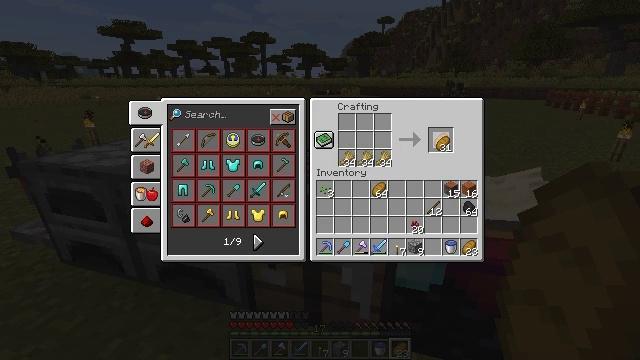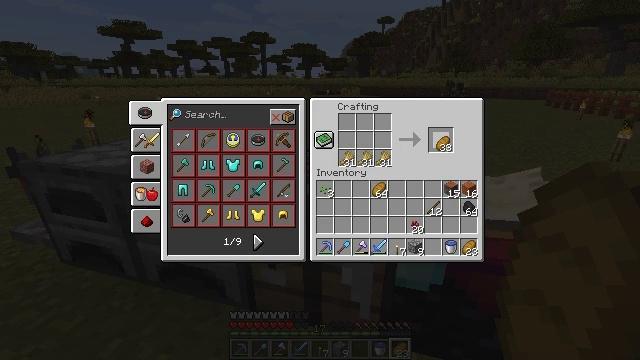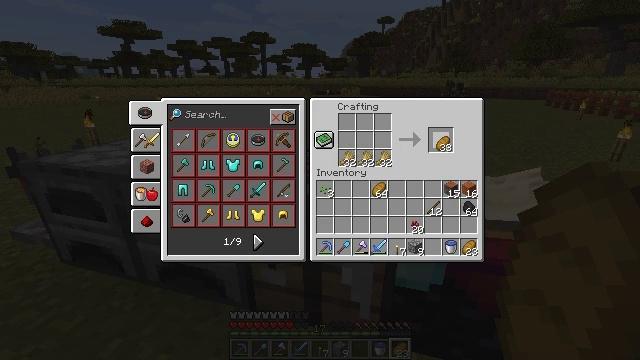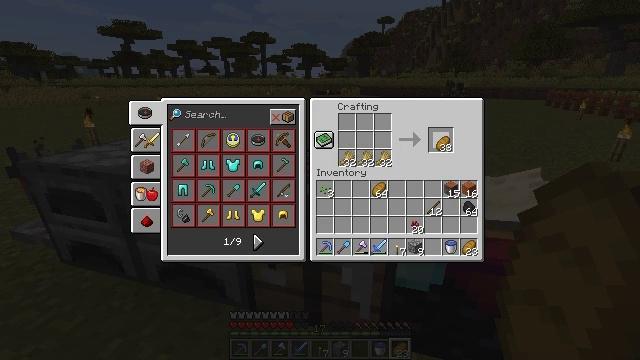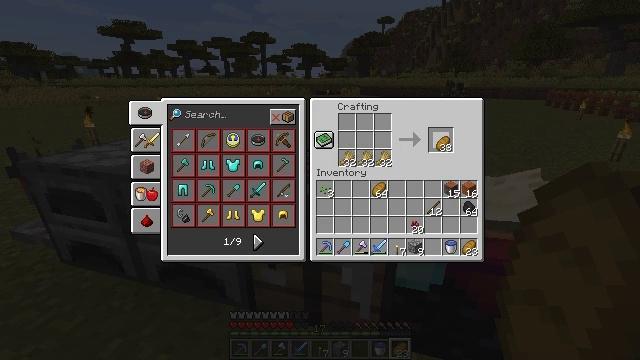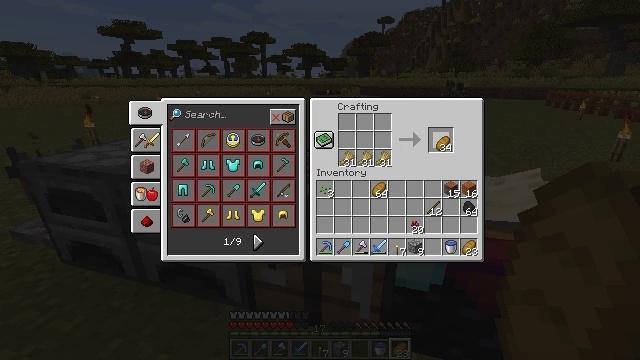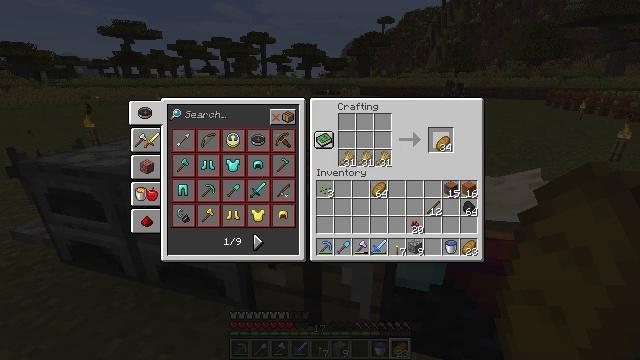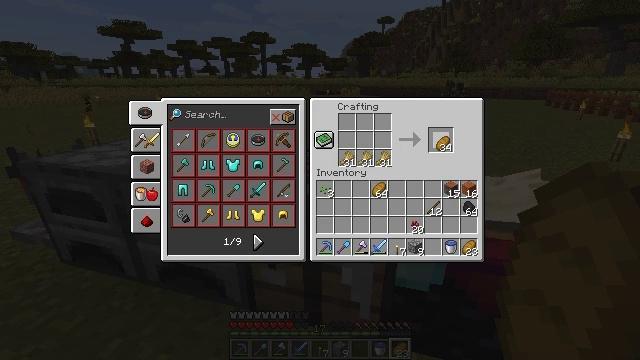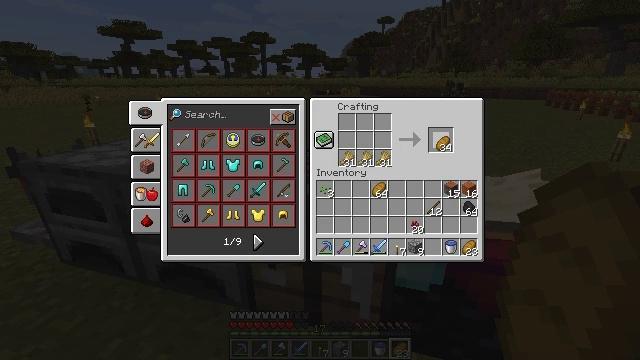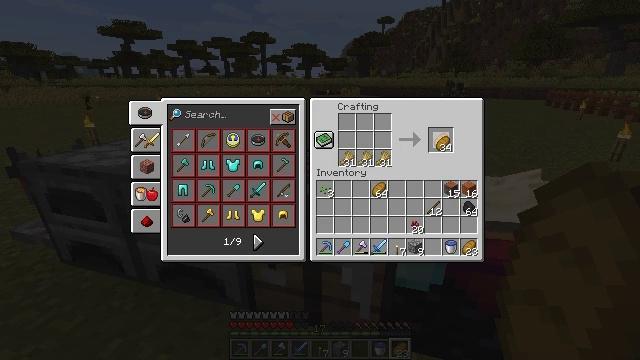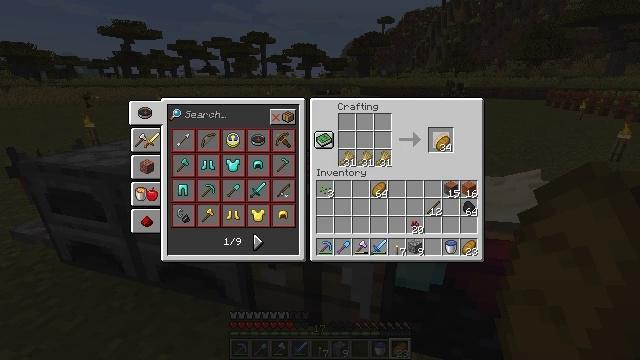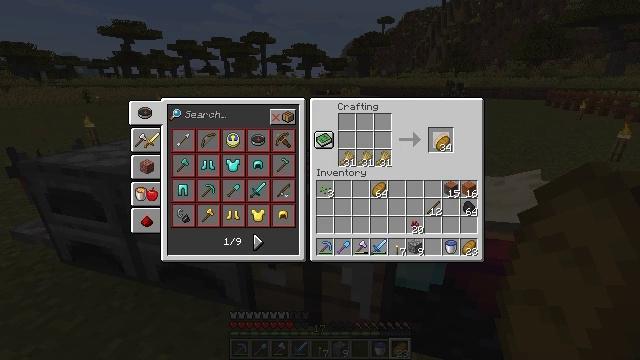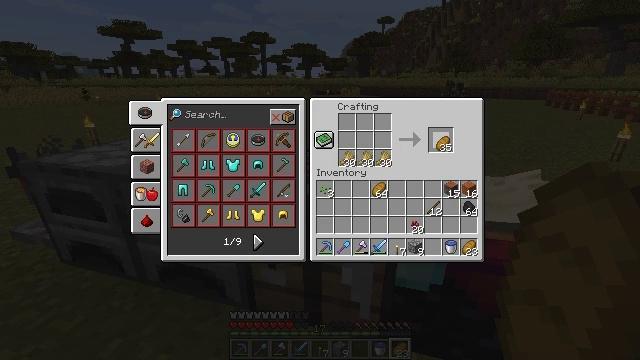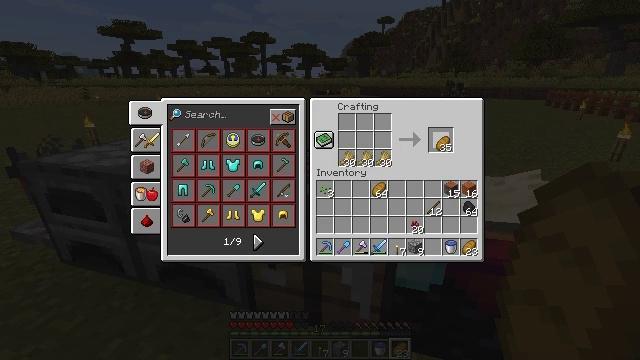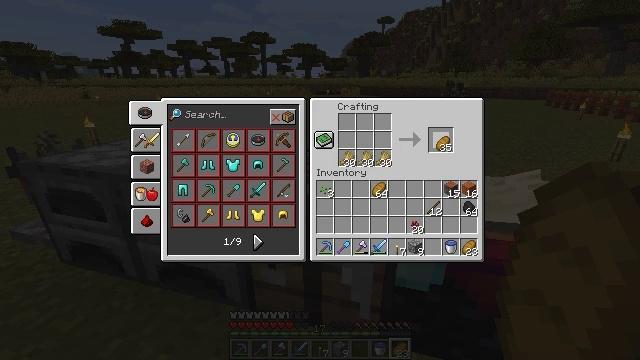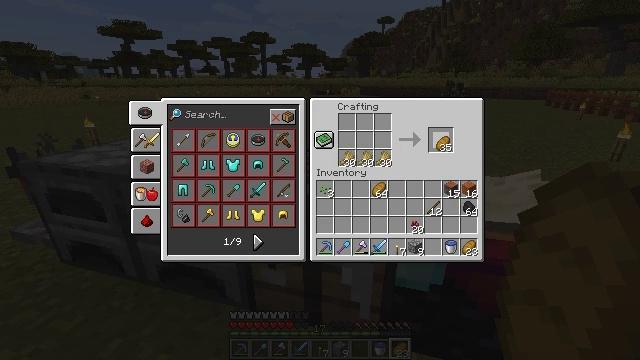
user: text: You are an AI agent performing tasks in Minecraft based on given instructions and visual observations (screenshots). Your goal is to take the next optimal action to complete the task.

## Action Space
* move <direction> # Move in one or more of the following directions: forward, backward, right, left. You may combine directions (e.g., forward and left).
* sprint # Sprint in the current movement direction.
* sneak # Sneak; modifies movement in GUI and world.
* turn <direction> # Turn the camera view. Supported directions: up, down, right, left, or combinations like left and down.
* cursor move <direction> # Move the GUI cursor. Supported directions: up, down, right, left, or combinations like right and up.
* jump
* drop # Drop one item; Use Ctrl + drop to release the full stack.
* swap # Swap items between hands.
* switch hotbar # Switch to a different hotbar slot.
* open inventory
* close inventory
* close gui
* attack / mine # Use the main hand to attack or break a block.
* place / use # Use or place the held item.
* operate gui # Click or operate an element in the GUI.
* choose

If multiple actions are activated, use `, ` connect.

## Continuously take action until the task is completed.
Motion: motion action
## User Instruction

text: Prepare bread with three pieces of wheat.
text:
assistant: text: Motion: no_op
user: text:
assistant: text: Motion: operate gui
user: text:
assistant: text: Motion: operate gui
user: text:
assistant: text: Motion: operate gui
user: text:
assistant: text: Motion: no_op
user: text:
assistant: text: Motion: operate gui
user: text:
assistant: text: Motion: operate gui
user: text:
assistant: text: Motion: operate gui
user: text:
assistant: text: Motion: operate gui
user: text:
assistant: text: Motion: operate gui
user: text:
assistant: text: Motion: operate gui
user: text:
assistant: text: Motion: no_op
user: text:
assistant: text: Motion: operate gui
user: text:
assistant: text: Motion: operate gui
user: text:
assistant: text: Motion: operate gui
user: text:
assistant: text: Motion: no_op
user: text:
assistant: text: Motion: no_op
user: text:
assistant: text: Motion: operate gui
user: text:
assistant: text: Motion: operate gui
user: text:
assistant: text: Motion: no_op
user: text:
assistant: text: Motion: no_op
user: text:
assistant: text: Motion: operate gui
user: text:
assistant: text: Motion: operate gui
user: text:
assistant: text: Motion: no_op
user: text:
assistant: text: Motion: no_op
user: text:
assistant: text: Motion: no_op
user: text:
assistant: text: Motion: no_op
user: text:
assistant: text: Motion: no_op
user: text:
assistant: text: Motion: no_op
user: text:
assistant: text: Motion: no_op